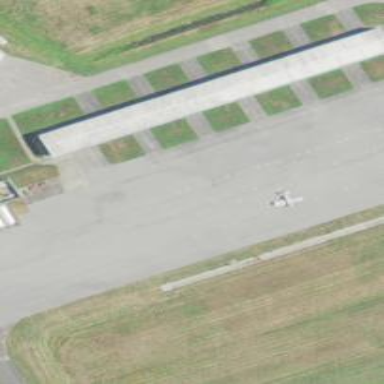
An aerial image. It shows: Apron at the airport.